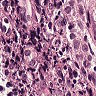
Metastatic tissue present: no